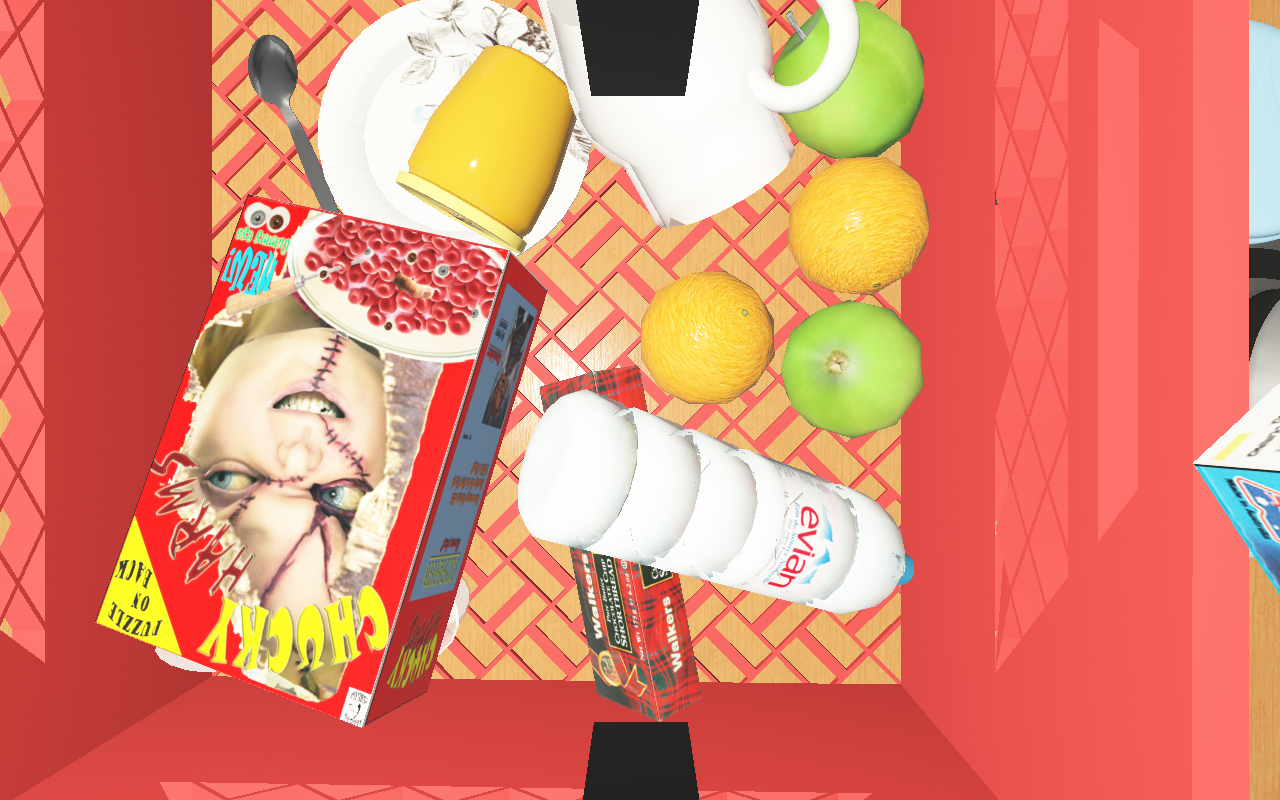
Objects in the scene:
carafe
water bottle
apple
apple
orange
jam jar
cereal box